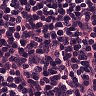
Metastatic tissue present: no